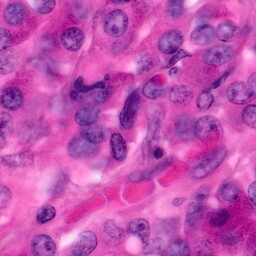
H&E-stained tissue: Pancreatic